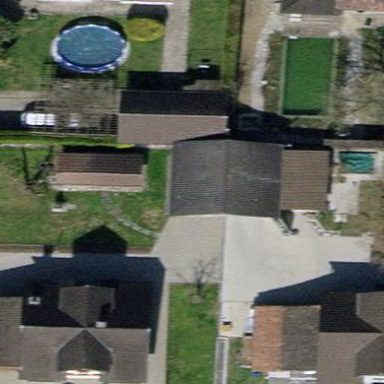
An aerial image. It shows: Shed building.